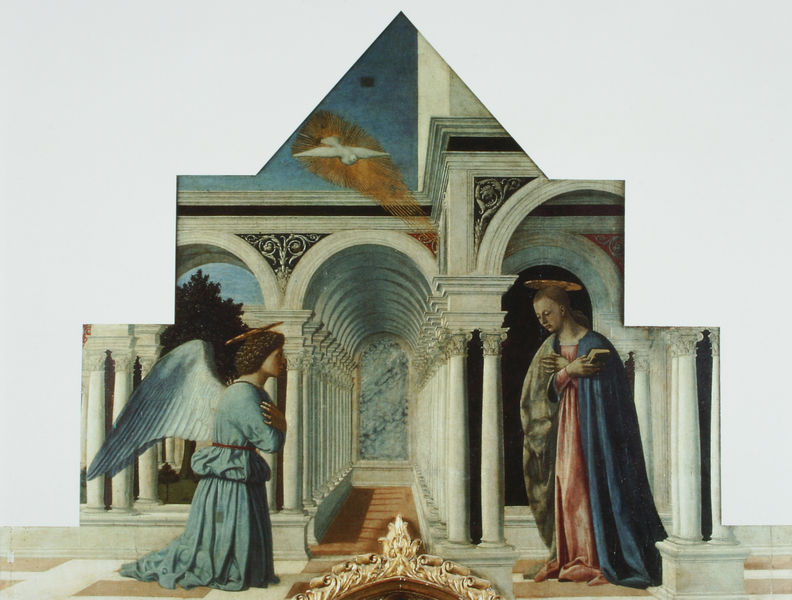
Titel: Polyptychon von Perugia - Die Verkündigung
Künstler: Piero della Francesca
Standort: Perugia
Institution: Galleria Nazionale dell'Umbria
Schlagwörter: baum, blau, dunkel, flügel, gemälde, hand, himmel, laub, schatten, umhang, vogel, weiß, grün, landschaft, ocker, braun, finger, grau, haar, hell, kleid, licht, marmor, orange, raum, schwarz, säule, säulen, gebäude, gürtel, haus, rot, beige, architektur, arme, bibel, falten, stehen, stein, taube, hände, innenraum, öl, kirche, sonne, boden, gewand, gold, mantel, stoff, gewänder, innen, gotik, locken, renaissance, rosa, fliegen, engel, bogen, italien, perspektive, giebel, rundbogen, ornamente, verzierung, halle, bögen, gang, arkade, gewölbe, buch, religion, strahlen, schweben, zentralperspektive, form, gebilde, fliesen, knien, beten, zwickel, altar, architrav, arkaden, kapitelle, ankündigung, verschränkt, heiligenschein, nimbus, gotisch, christlich, kniend, andacht, knieen, heiliger, tempel, fresko, pyramide, gothik, maria, wandbild, madonna, verzeirung, mutter gottes, erzengel, biblisch, rennaissance, tempera, altarbild, demut, gläubig, verkündigung, geist, säulengang, korintisch, tonnengewölbe, arkadengang, kolonade, religiosität, heiliger geist, gabriel, heiligendarstellung, parmigiano, optische täuschung, evangelium, frührenaissance, friedenstaube, empfängnis, schwangerschaft, lippi, maria verkündigung, mariä verkündigung, fridur, engel gabriel, altarblatt, fra filippo lippi, frá angelico, hl.geist, ippo lippi, ora<nge, ornamtent, oft, kirche+, zentralpersoektive, porta clausa, emaria, vermehrt